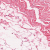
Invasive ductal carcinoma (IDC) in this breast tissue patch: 0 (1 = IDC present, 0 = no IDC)